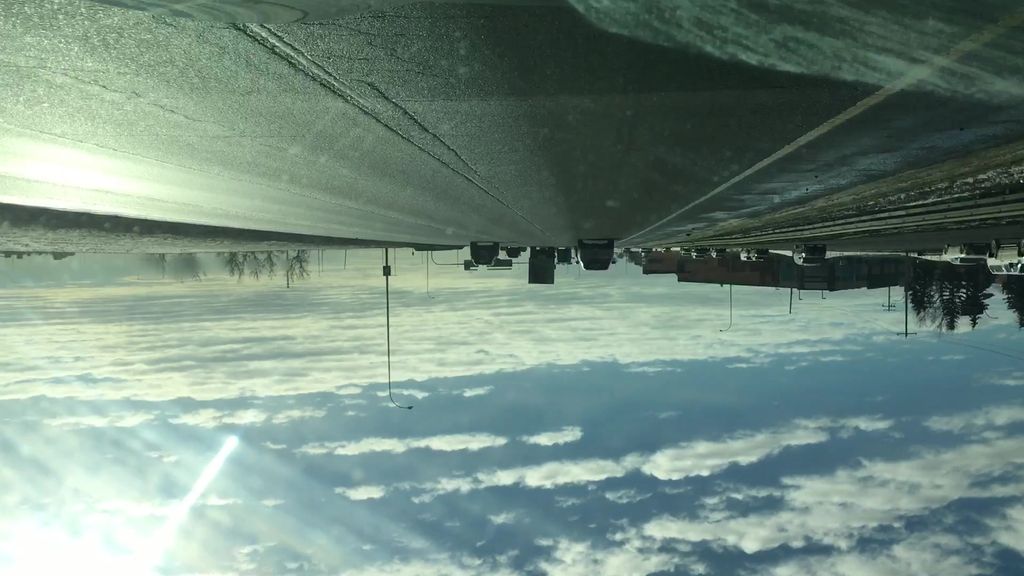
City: calgary